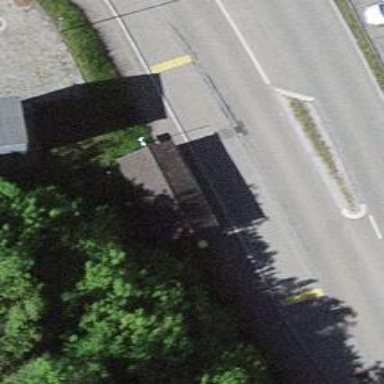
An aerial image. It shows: Post box is visible.